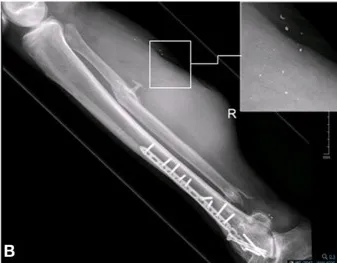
Existence of metal fragments in the area of the sarcoma in the right calf. (B) X-ray.
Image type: radiology (x_ray)